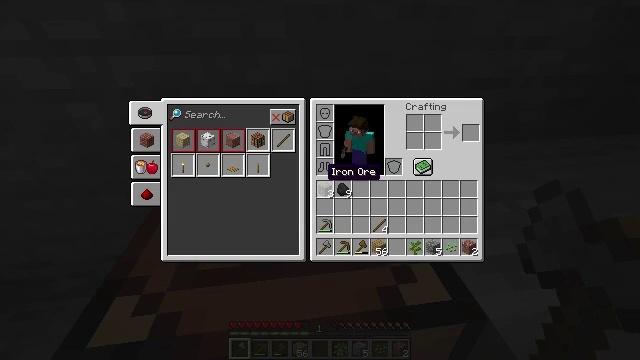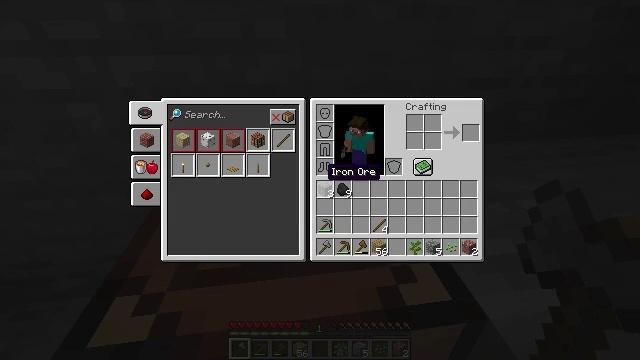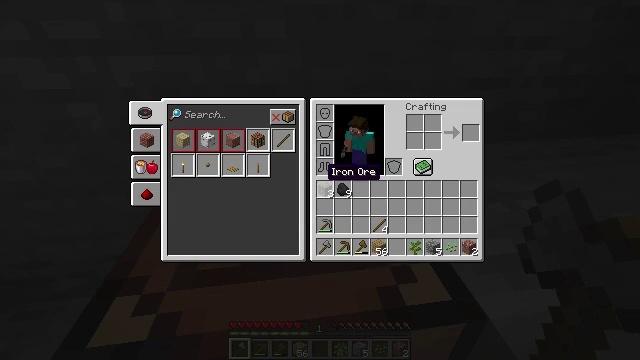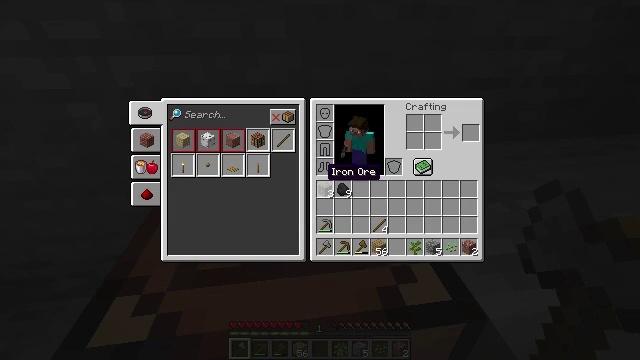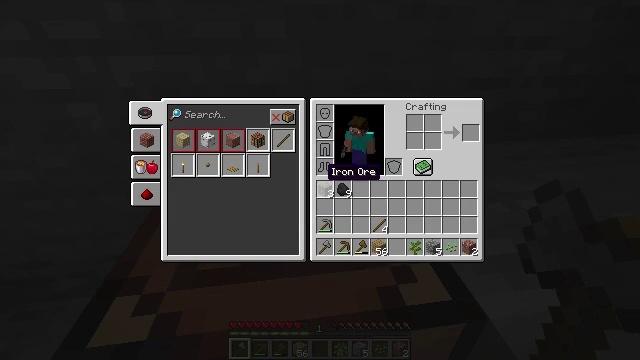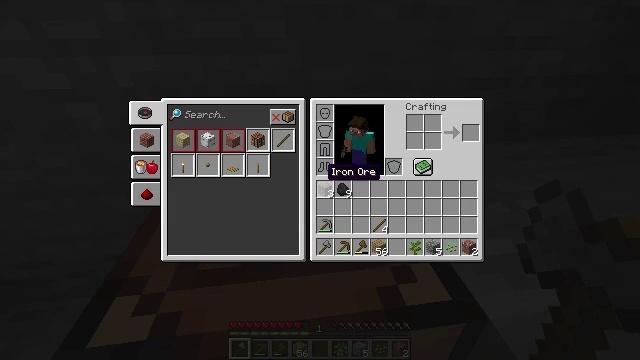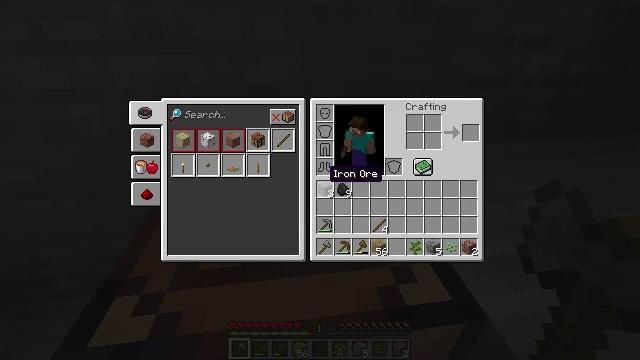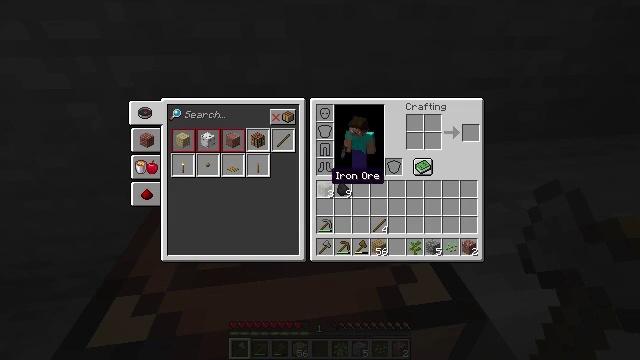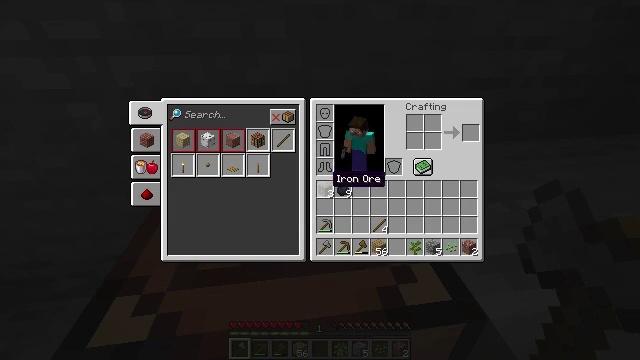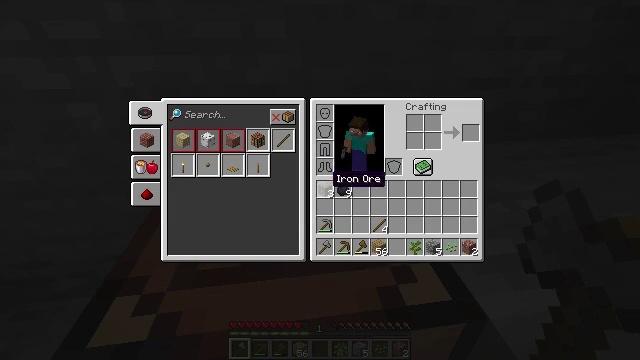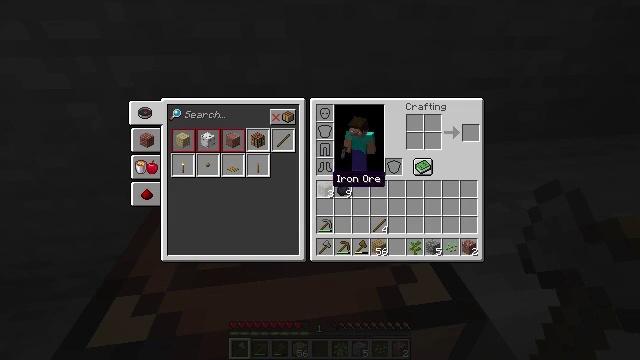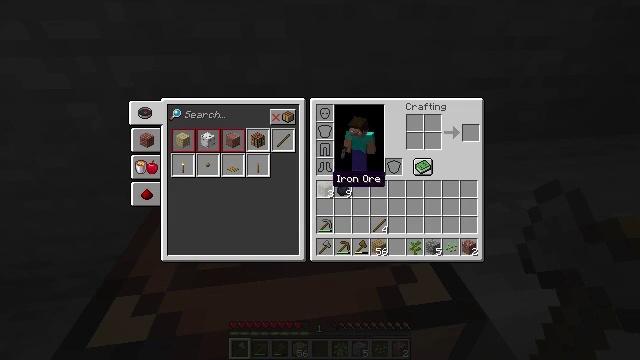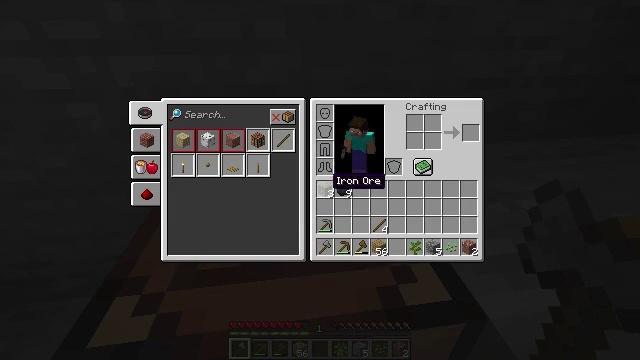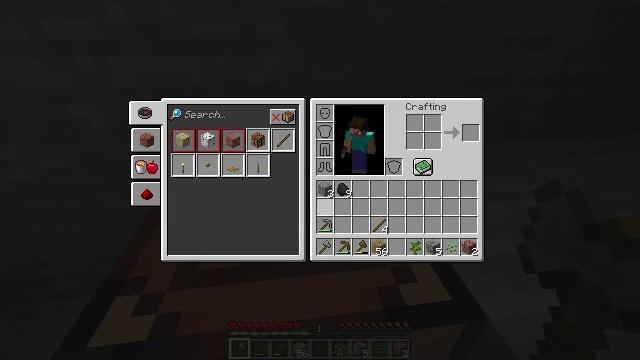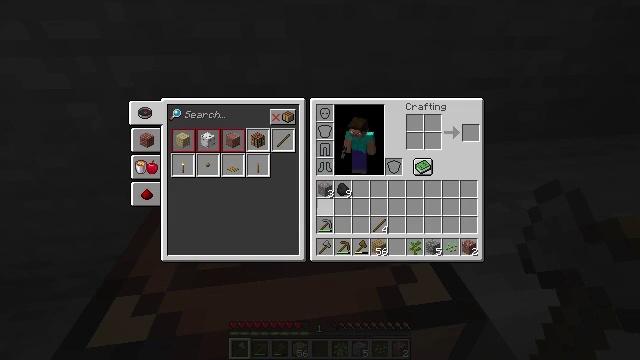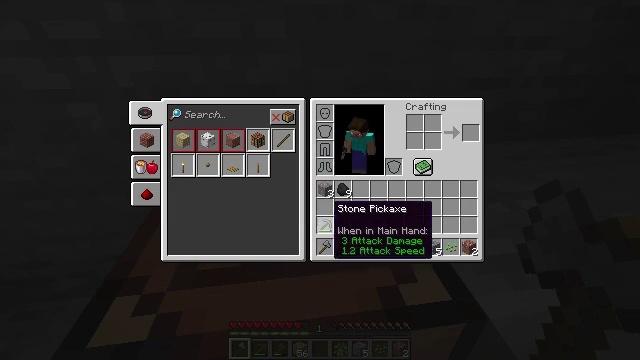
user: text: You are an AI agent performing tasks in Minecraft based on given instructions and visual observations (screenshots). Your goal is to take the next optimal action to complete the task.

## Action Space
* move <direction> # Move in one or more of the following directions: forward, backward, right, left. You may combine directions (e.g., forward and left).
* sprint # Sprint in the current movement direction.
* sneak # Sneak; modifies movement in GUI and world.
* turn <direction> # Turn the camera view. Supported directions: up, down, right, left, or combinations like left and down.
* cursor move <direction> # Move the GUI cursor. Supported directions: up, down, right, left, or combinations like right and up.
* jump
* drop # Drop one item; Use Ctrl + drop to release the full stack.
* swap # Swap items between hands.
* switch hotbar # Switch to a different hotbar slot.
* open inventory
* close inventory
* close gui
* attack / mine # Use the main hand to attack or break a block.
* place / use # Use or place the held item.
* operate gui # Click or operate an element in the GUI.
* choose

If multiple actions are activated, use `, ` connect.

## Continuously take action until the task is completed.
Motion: motion action
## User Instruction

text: Gather stone by using a pickaxe.
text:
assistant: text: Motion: no_op
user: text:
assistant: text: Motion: no_op
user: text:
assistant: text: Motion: no_op
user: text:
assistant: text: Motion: no_op
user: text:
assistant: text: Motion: no_op
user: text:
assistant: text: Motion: no_op
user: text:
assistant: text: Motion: no_op
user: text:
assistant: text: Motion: no_op
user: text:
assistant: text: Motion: no_op
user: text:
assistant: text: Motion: no_op
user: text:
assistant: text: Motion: no_op
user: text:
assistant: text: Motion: no_op
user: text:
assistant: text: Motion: no_op
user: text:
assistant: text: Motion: no_op
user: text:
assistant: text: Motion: no_op
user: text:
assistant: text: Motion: no_op
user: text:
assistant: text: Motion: no_op
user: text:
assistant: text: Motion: no_op
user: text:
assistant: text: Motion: no_op
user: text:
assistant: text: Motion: no_op
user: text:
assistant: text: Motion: no_op
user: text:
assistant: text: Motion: no_op
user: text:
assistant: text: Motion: no_op
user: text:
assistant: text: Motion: no_op
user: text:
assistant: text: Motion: no_op
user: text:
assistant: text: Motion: switch to hotbar 2
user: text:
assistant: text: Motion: switch to hotbar 2
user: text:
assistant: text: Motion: switch to hotbar 2
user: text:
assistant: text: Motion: no_op
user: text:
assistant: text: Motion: no_op